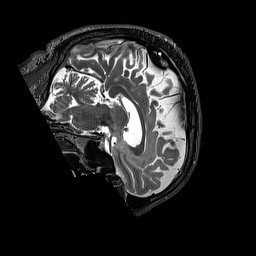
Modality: T2w
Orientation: sagittal
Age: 56
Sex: male
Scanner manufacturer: siemens
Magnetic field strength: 3 T
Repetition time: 3.2 s
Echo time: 0.567 s